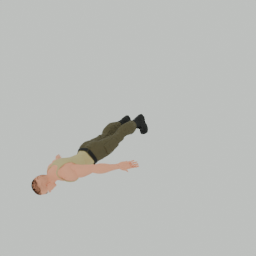
Label: people